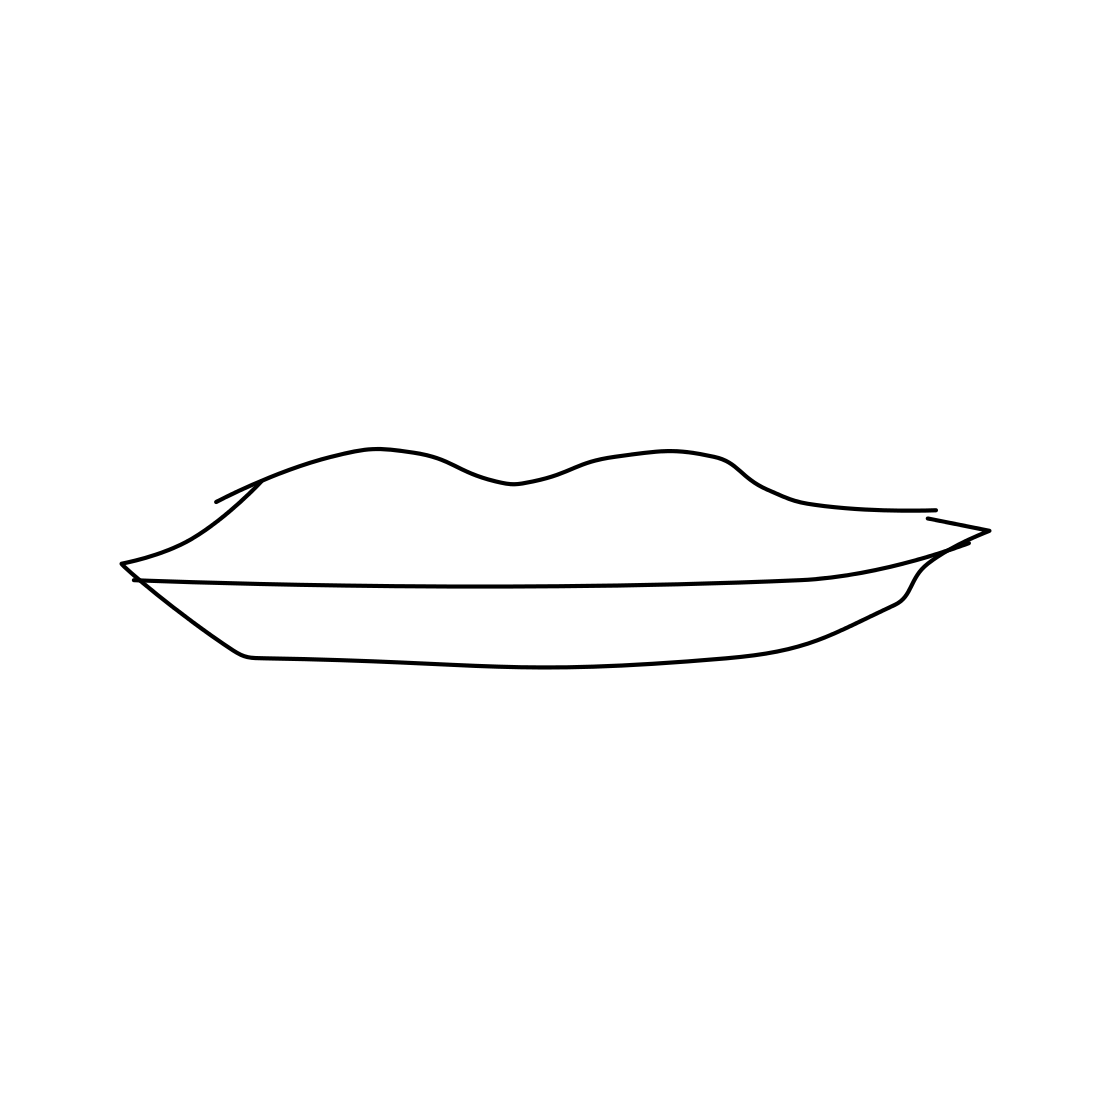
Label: mouth